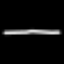
Label: line